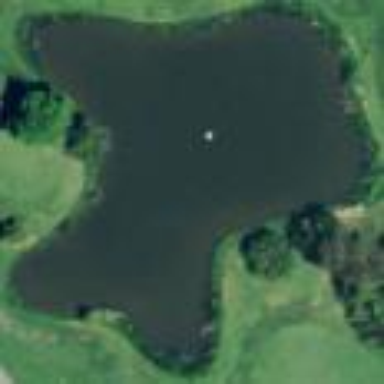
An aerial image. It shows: Water hazard on golf course. The hazard is natural water feature.